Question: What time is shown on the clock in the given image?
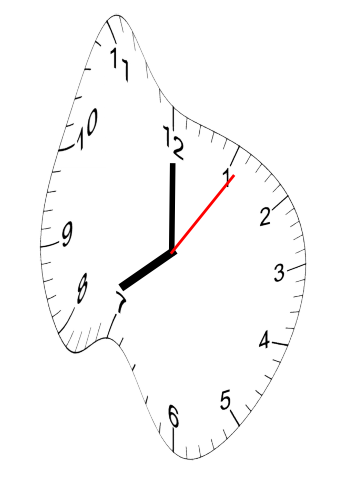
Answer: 08:00:06